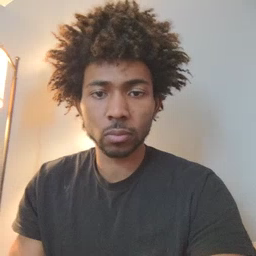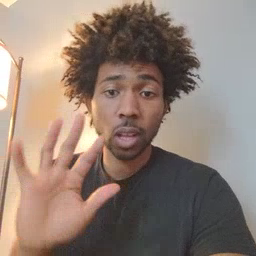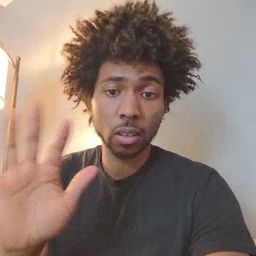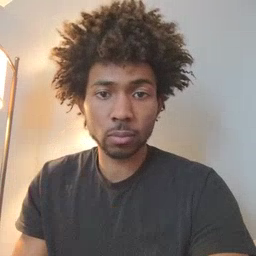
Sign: hello